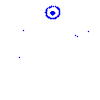
Particle: pion